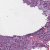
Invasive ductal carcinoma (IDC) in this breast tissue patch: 1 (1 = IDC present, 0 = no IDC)